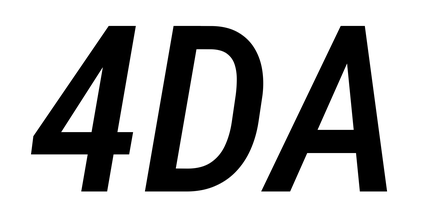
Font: Roboto-Italic_Condensed_Medium_Italic